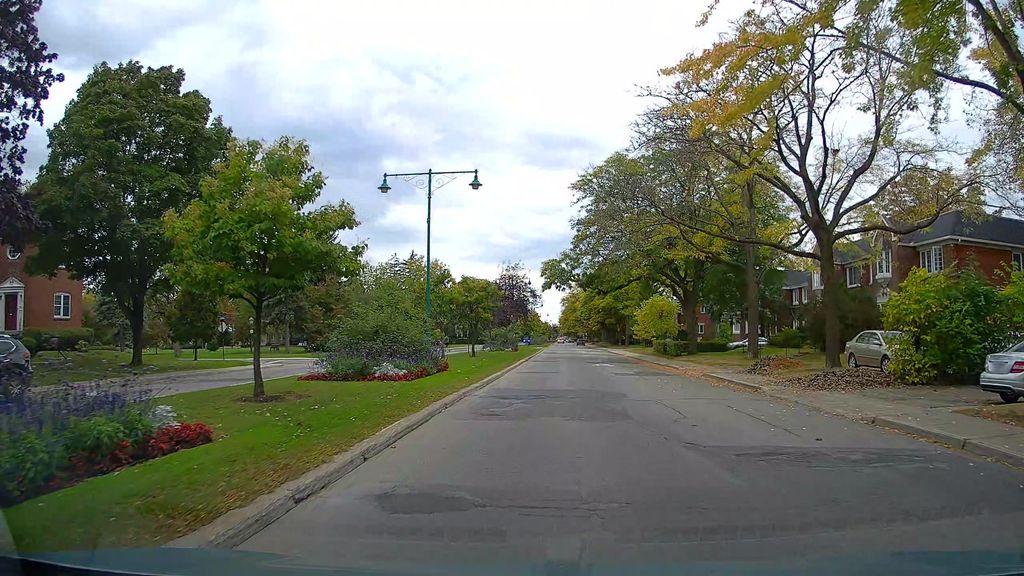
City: montreal